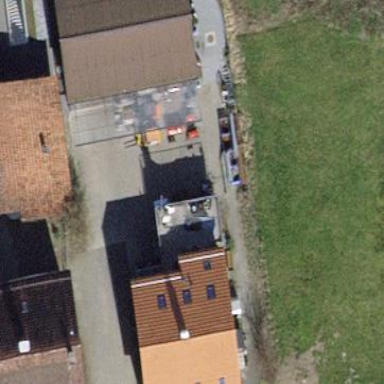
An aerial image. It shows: Building with tiled roof.